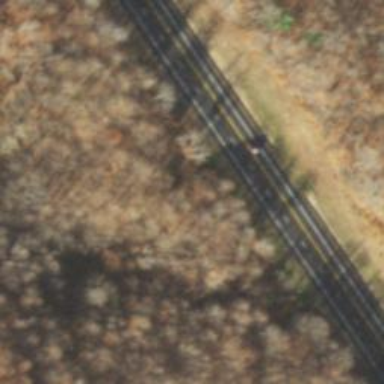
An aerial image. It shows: Primary highway.